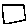
Label: square